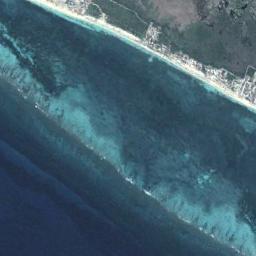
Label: beach